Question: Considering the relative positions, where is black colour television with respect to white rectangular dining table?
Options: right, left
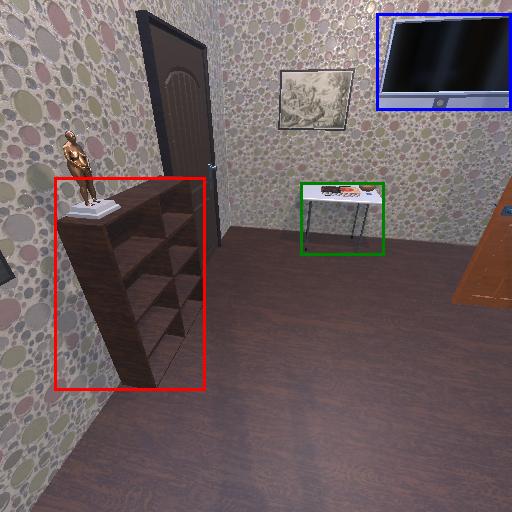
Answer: right